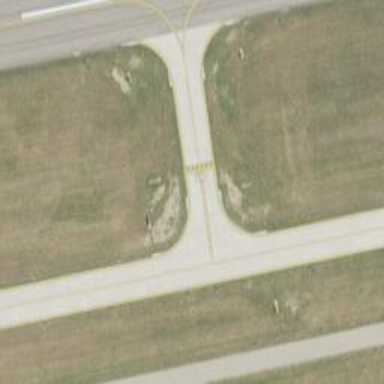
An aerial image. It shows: Image of taxiway at airport.